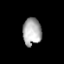
Tissue: lung
Cell type: Epithelial cells
Senescence score: 0.1745
Nuclear area (px): 505
Mean DAPI intensity: 171.046